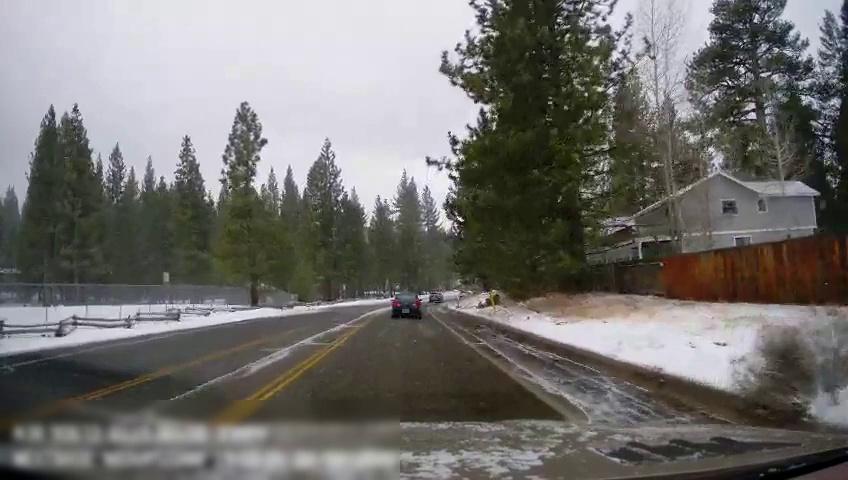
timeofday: Day
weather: Snowy
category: Drivable Space
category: Vehicles | Car
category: Vehicles | Car
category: Vehicles | Car
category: Lanes | Opposite Lane
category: Lanes | Current Lane
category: Lanes | Opposite Lane
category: Lanes | Opposite Lane
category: Lanes | Current Lane